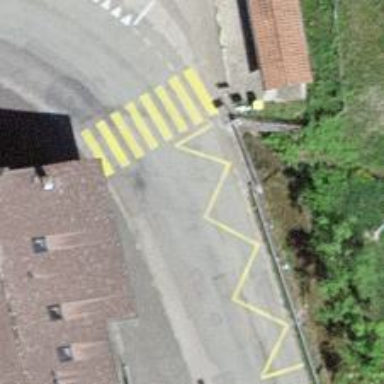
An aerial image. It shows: Public transport stop position.